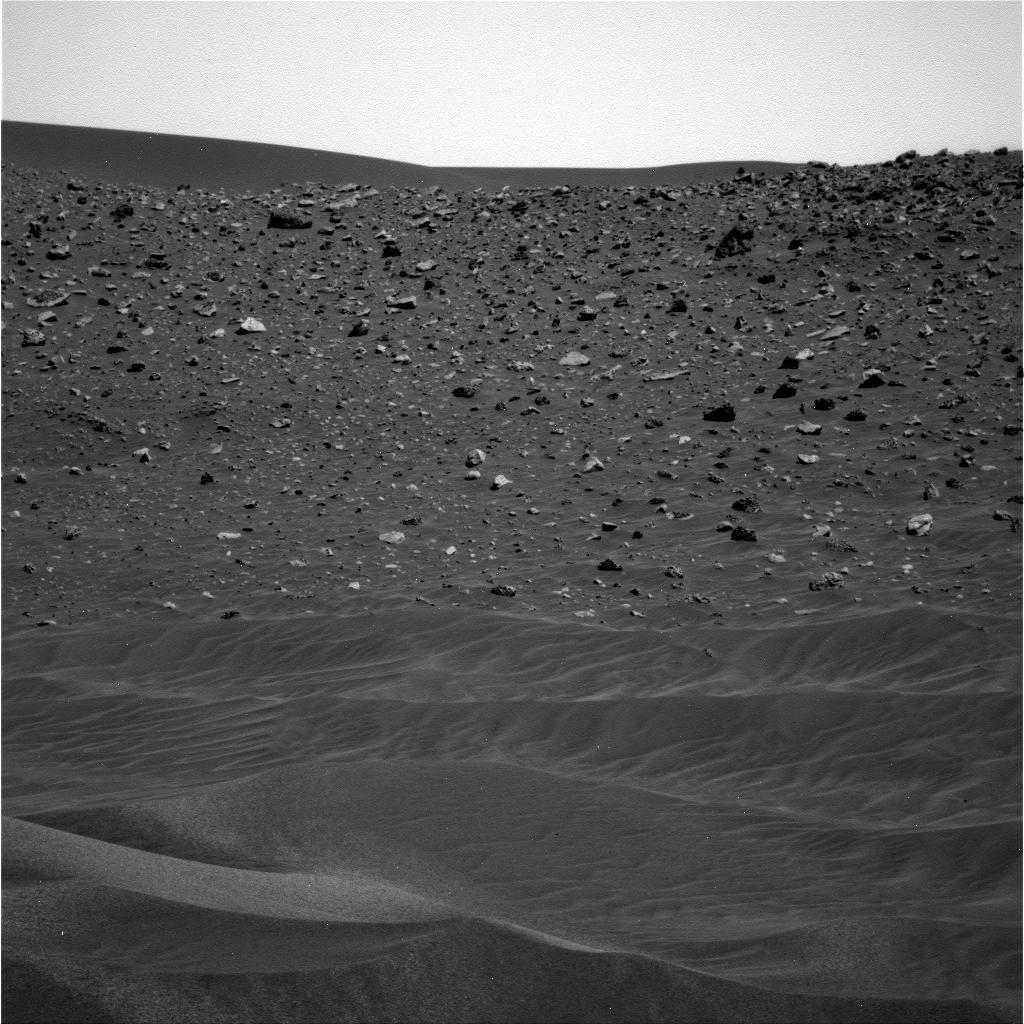
Terrain classes present: Gravel / Sand / Soil, Rock, Shadow, Sky / Distant Mountains